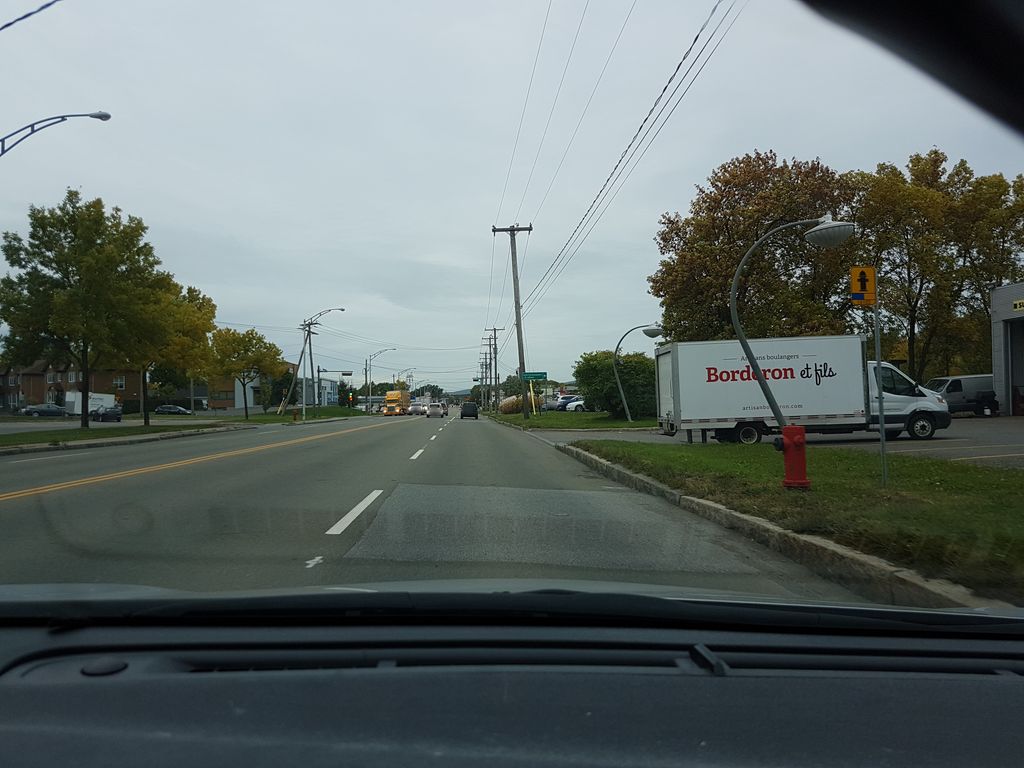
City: quebec_city